Interaction volume radius: 10 \u00c5
Interaction volume height: 15 \u00c5
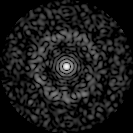
Disorder parameter: 0.809